Question: I'm making an object draggable in an App (<URL>, and it looks like this:
'''
ClipData dragData = new ClipData(v.getTag(), ClipData.MIMETYPE_TEXT_PLAIN, item);
'''
But the IDE gives the following error:
'''
Cannot resolve symbol 'MIMETYPE_TEXT_PLAIN'
'''
So my question is this: How can I make the IDE recognize the MIMETYPE_TEXT_PLAIN?
And yes, I've tried (what seems that should be the correct way) to change 'ClipData.MIMETYPE_TEXT_PLAIN' to 'ClipDescription.MIMETYPE_TEXT_PLAIN' but that just seems to make everything worse, like you can see in the following screenshot:

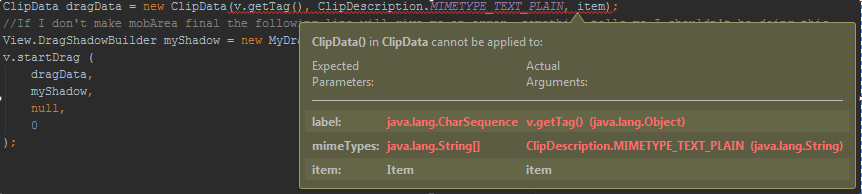
Answer: You need to use type CharSequence for first and String array for second parameter.
'''
ClipData dragData = new ClipData((CharSequence) v.getTag(),
new String[]{ ClipDescription.MIMETYPE_TEXT_PLAIN }, item);
'''